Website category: phone
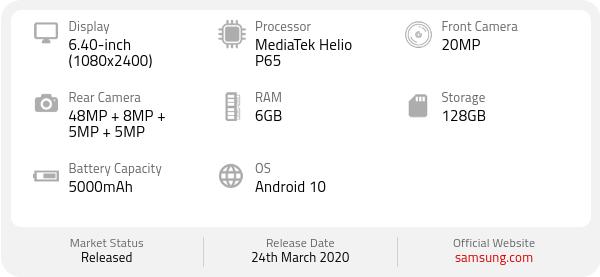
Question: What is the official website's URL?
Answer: samsung.com

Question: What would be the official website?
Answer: samsung.com

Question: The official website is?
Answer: samsung.com